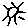
Label: sun